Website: macys
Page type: stored-credit-cards
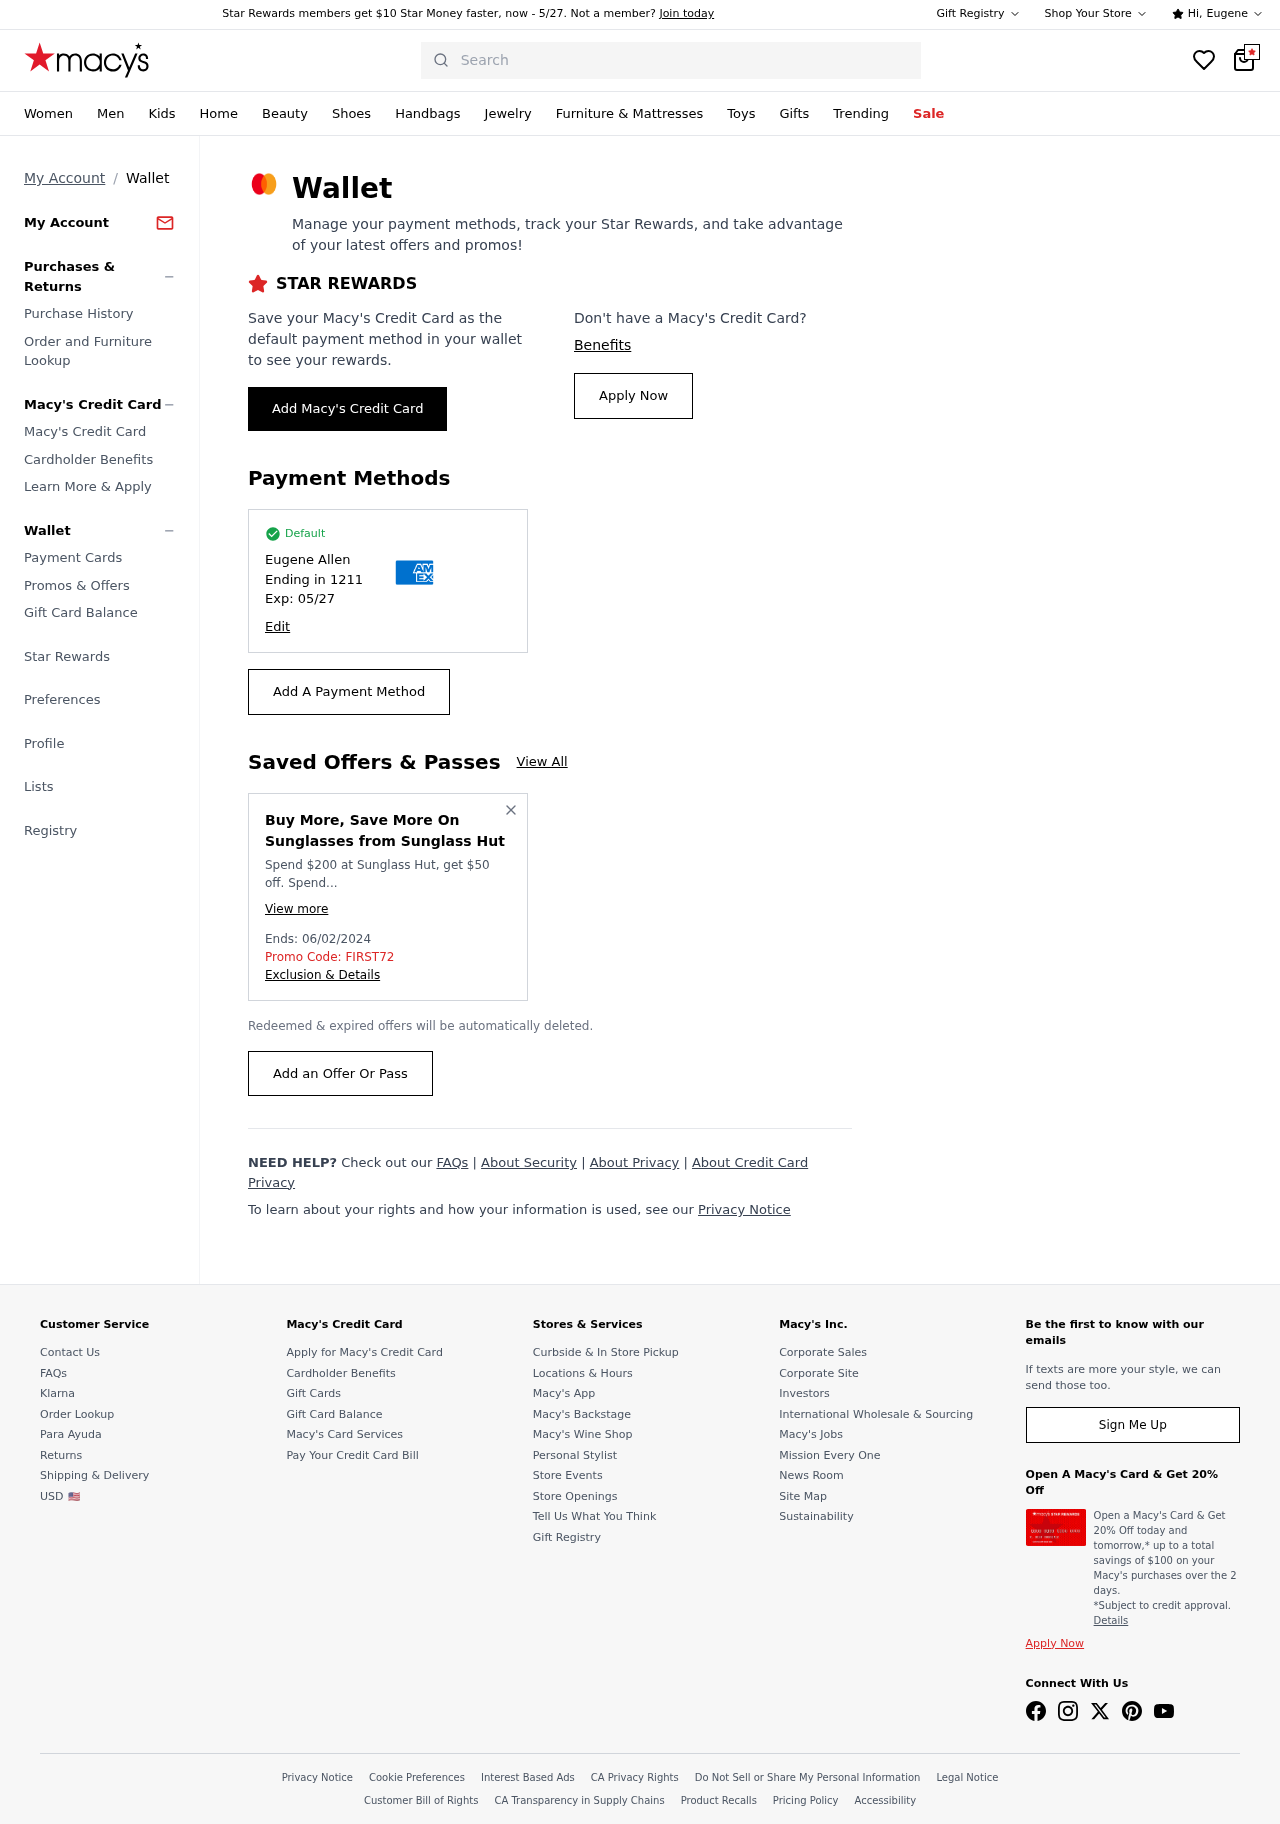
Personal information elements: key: PII_CARD_EXPIRY
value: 05/27
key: PII_CARD_LAST4
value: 1211
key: PII_FIRSTNAME
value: Eugene
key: PII_FULLNAME
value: Eugene Allen
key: PII_PROMO_CODE
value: FIRST72
Search elements: key: HEADER_SEARCH
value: Search